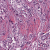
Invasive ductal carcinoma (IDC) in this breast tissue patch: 0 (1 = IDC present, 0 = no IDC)